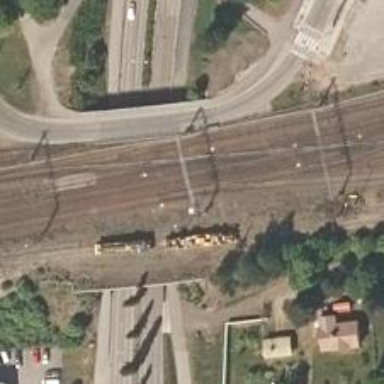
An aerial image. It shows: Railway track with continuous electrified contact lines.